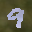
Label: 9